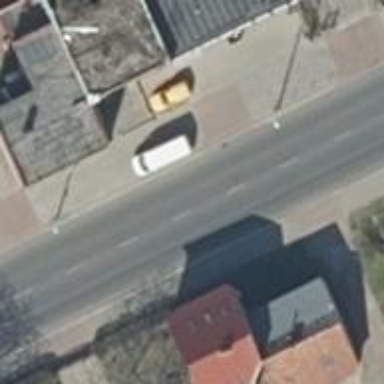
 and there is cycle track on both sides as well."